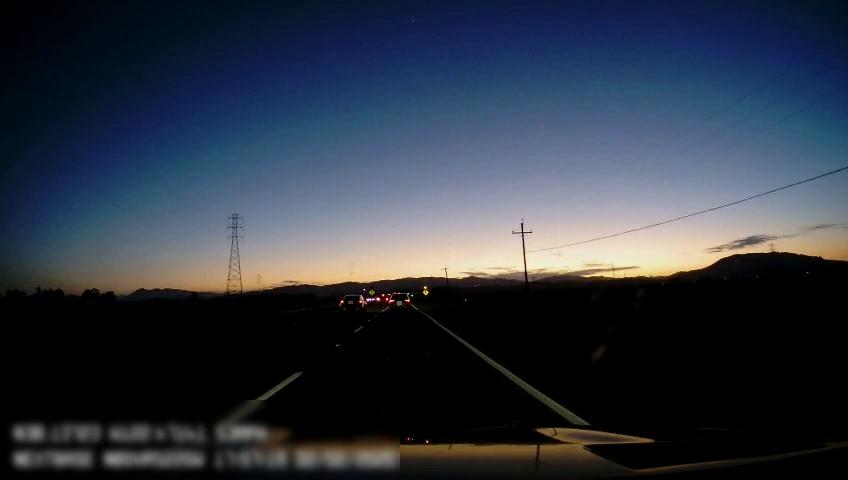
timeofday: Dusk/Dawn/Twilight
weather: Sunny
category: Drivable Space
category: Vehicles | SUV
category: Vehicles | Truck
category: Vehicles | SUV
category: Lanes | Current Lane
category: Lanes | Current Lane